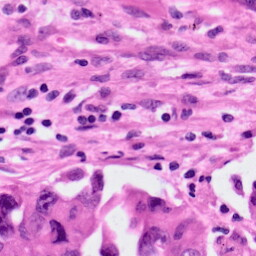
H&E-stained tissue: Lung